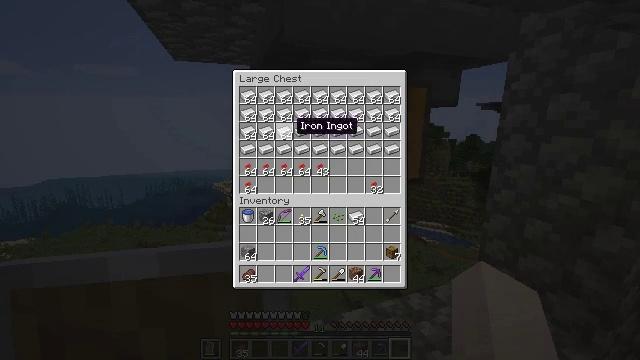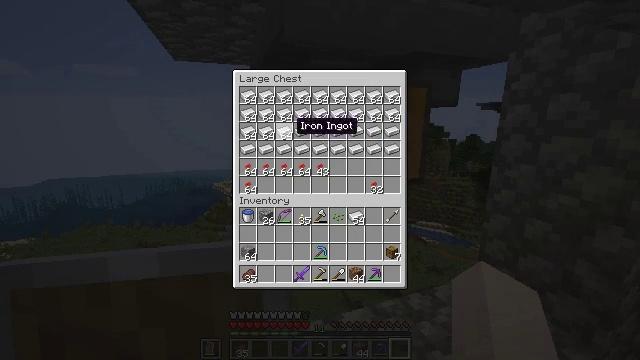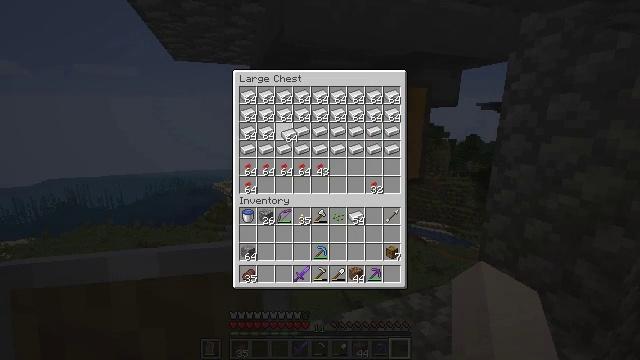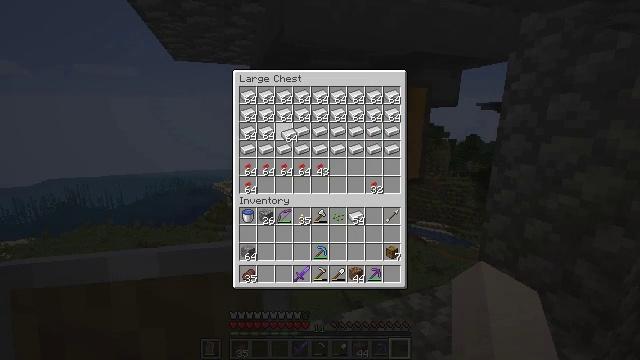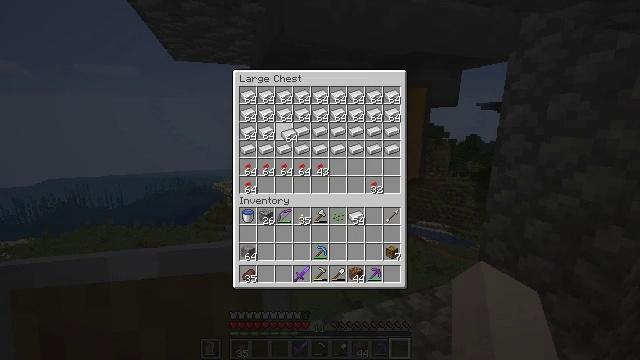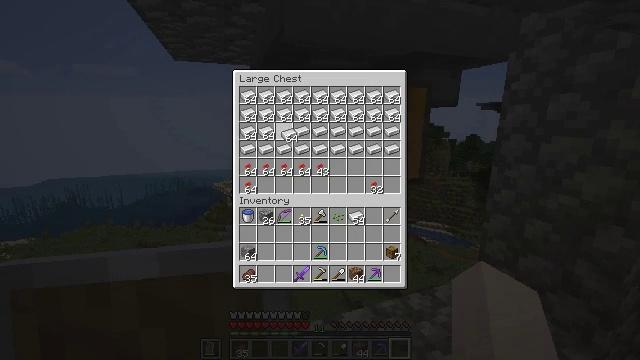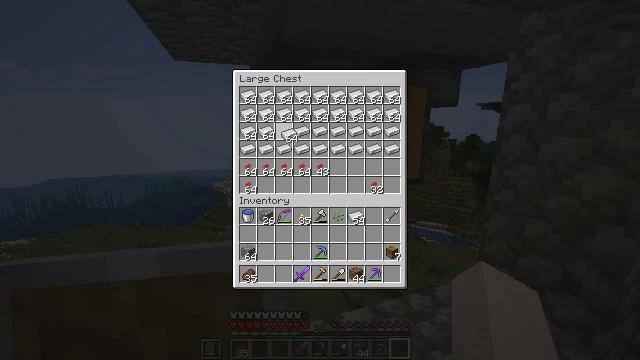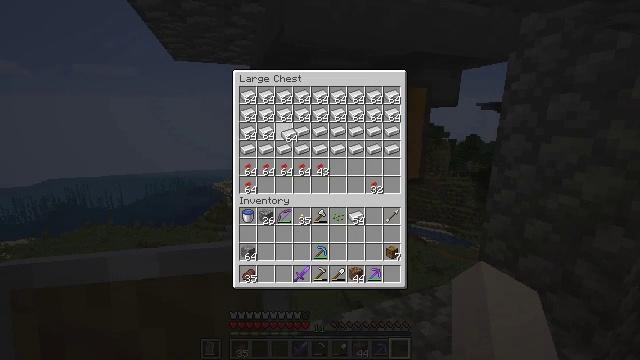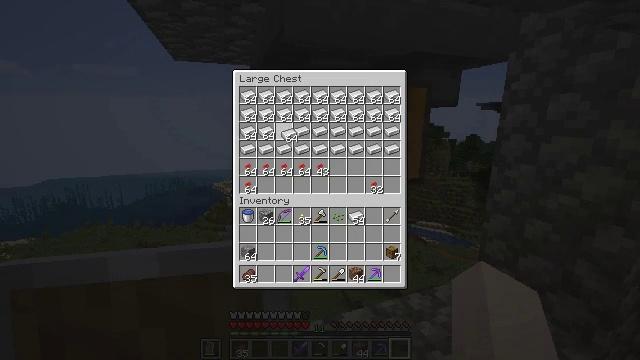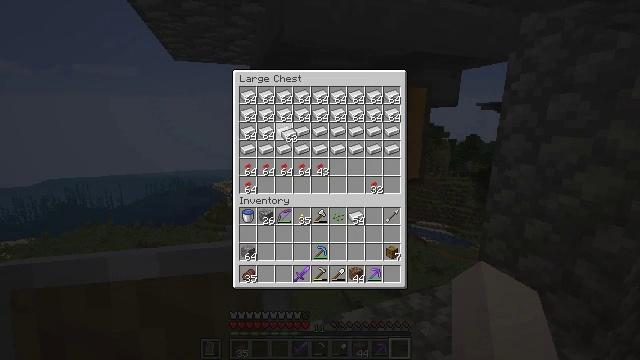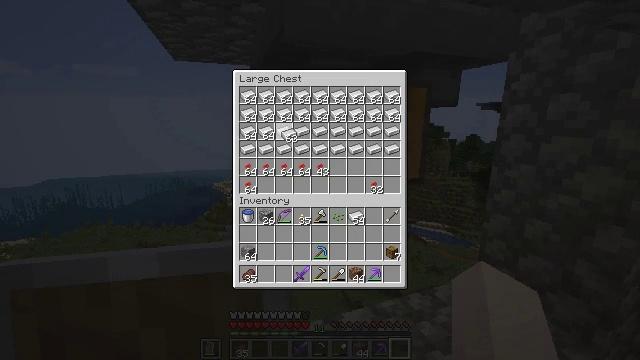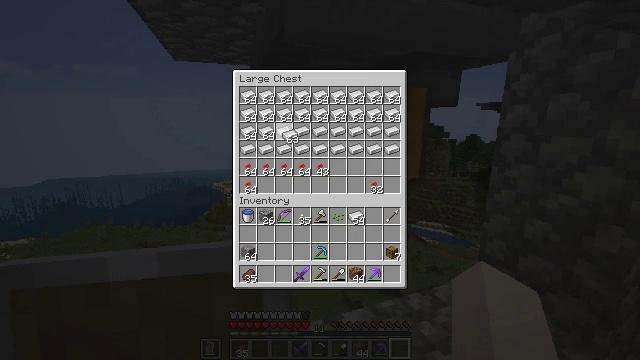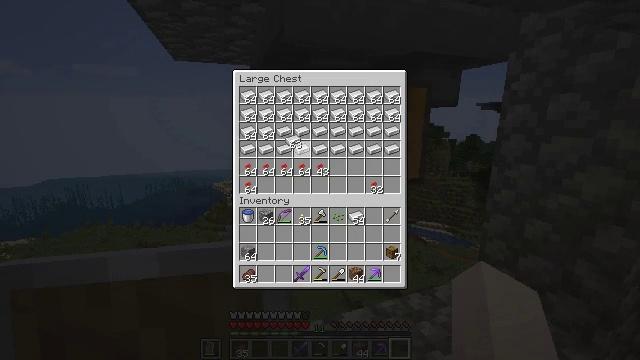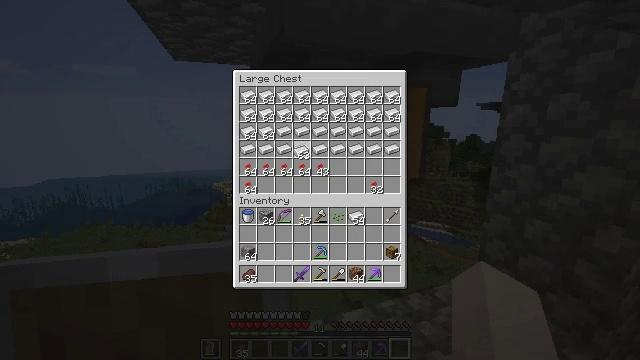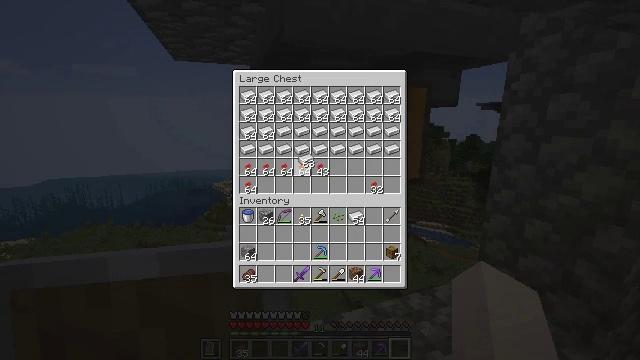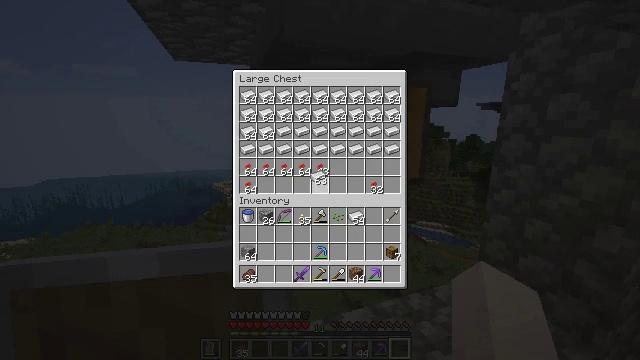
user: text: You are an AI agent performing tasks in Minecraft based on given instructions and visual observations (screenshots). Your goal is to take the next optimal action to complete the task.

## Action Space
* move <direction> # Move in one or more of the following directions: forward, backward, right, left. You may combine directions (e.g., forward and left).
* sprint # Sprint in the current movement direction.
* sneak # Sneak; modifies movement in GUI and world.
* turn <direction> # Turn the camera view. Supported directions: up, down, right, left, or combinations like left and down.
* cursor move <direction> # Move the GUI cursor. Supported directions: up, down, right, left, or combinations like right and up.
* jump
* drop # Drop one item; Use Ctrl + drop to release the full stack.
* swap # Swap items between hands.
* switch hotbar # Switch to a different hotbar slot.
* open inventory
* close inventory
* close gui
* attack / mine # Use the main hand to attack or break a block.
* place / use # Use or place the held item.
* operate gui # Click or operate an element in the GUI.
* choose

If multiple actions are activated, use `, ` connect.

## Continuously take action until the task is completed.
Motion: motion action
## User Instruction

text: Interact with the crafting table to craft a hopper.
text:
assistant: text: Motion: no_op
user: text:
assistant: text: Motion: attack / mine
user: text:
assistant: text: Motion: attack / mine
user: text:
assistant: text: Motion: attack / mine
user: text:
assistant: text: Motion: no_op
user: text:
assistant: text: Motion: use / place
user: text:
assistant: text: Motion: use / place
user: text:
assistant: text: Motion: use / place
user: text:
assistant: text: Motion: no_op
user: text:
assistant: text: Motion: no_op
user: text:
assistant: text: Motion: no_op
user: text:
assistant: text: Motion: no_op
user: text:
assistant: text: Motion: turn right and down
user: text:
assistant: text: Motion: turn down
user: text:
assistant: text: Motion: turn right and down
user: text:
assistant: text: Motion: turn right and down
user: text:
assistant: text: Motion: turn right and down
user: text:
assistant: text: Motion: no_op
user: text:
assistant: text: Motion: no_op
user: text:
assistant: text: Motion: no_op
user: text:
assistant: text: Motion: no_op
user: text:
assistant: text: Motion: no_op
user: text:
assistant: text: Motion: no_op
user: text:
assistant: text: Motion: no_op
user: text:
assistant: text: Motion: no_op
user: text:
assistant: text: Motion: no_op
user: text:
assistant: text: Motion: attack / mine
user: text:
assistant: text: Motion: attack / mine
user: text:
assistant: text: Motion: attack / mine
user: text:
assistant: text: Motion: no_op